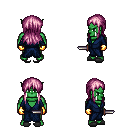
a pixel art fantasy rpg character, male body template, orc, green skin, blue robe, gold greaves, pink unkempt hairstyle, gold gloves, gray slippers, dagger, four views (front, back, left, right), 2x2 character sprite sheet, small pixel art, hard edges, no anti-aliasing